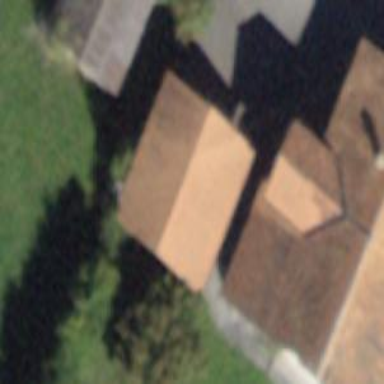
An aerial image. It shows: Garage building.